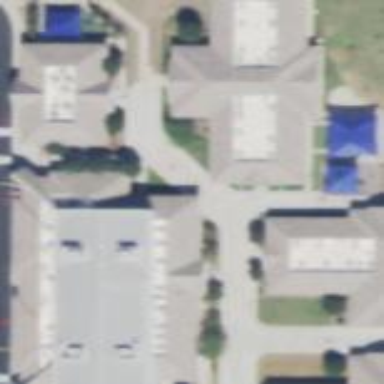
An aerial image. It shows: School building.